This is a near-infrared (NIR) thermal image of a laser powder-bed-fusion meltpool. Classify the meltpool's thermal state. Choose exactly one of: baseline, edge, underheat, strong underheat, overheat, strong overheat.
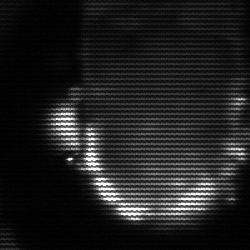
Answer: baseline